The image folds the raw vibration samples of a bearing signal into a 2-D grayscale square (signal-to-image encoding). Based on the visible evidence, which condition applies: normal, inner_race, outer_race, ball?
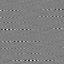
Answer: outer_race